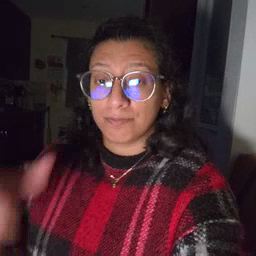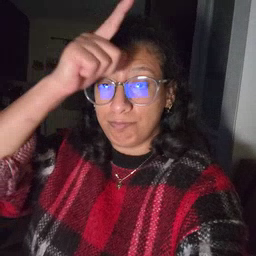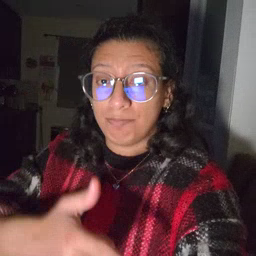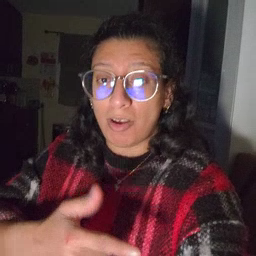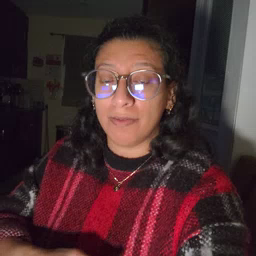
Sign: brother